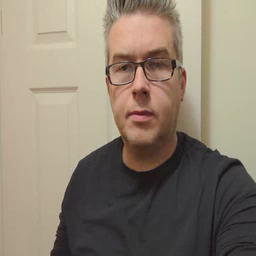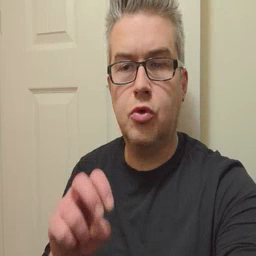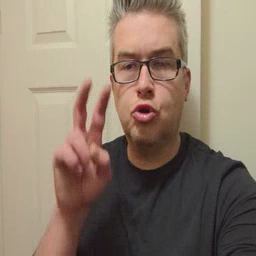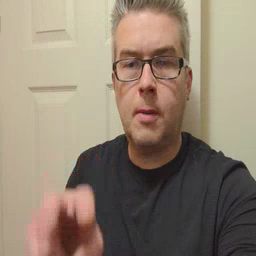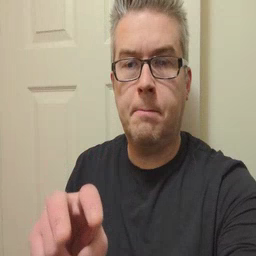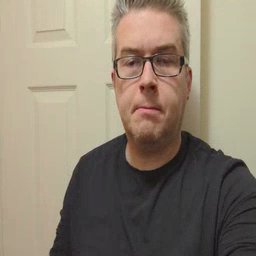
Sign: jump